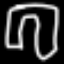
Label: pants